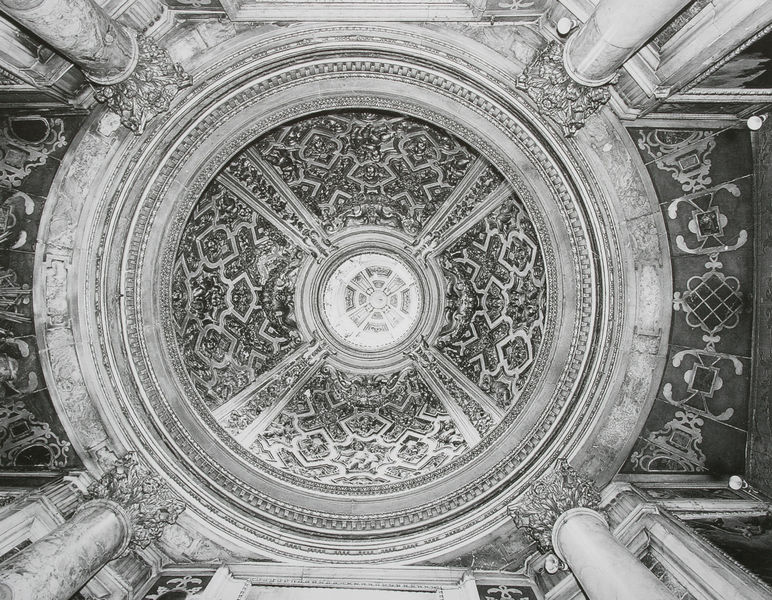
Titel: Kuppel und Laterne der Cappella di Filippo Neri
Künstler: Pietro da Cortona
Standort: Rom
Institution: S. Maria in Vallicella
Schlagwörter: gemälde, schatten, weiß, ausschnitt, fenster, glas, grau, hell, lampe, lampen, laterne, licht, marmor, pfeiler, raum, schmuck, schwarz, stützen, säule, säulen, tür, zeichnung, dach, fächer, malerei, muster, ornament, architektur, barock, rahmen, stein, taube, bild, innenraum, kirche, gold, decke, renaissance, kreis, rund, turm, ranken, ecke, ansicht, italien, pilaster, saal, kuppel, architecture, church, column, columns, corinthian, lamp, white, black, gray, grey, detail, symmetrie, ornamente, verzierung, pattern, stuck, durchgang, ring, hoch, foto, fotografie, oben, unten, vier, gewölbe, dunkelgrau, kloster, kreuz, dom, strahlen, symmetrisch, rippen, schwarzweiss, gebogen, kreise, mosaik, kapitelle, kathedrale, kapitell, einlegearbeit, photo, verziert, ornamental, ecken, fries, sims, gesims, hellgrau, rosette, untersicht, building, roof, zentrum, kassetten, deckengemälde, fresko, light, filigran, korinthisch, black and white, outline, sakral, kapitel, marble, tief, lantern, bauplastik, korintisch, rondell, deckenmalerei, froschperspektive, nach oben, design, dome, kassettierung, vierung, vierungsturm, zentriert, cathedral, walls, lunette, coupole, colonnes, kirchenkunst, ceiling, cupola, ornaments, engraving, kupel, église, kries, circle, circles, katholisch, pillar, kunstvoll, photgraphie, grid, noir et blanc, plafond, round, temple, von unten, mosaic, photograph, photography, marmorsäule, rotunda, säueln, vierungskuppel, contre plongée, corinthien, katedrale, kuppellaterne, pphoto, st., strahelnkranz, überkopf, marmorsäulen, korrinthisch, crosses, columnes, zierschmuck, pillars, licht#, capitals, säaule, ornamentation, carvings, sphere, décors, decorations, engravings, chapiteaux, rippenstuck, maroc, paterns, quadrant, ezirkel, cpatern, morocco